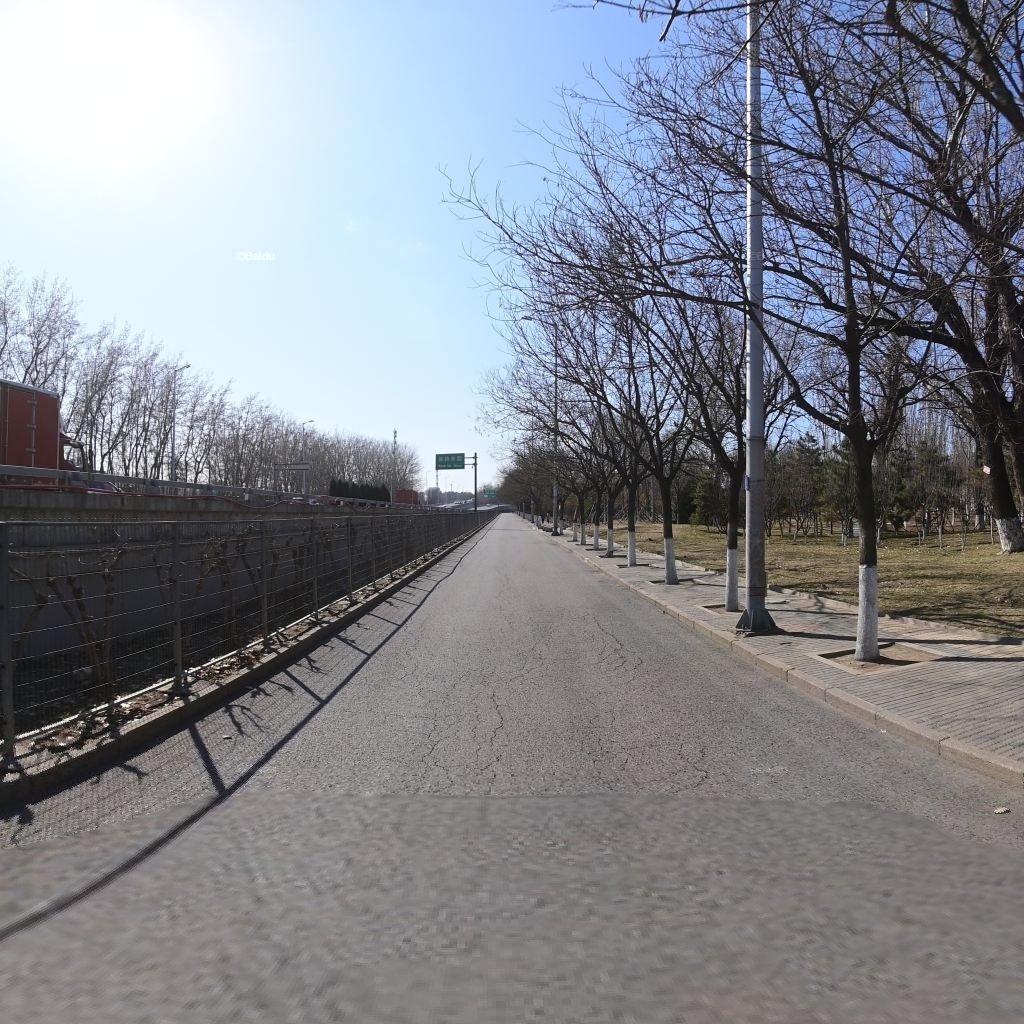
Region: Chaoyang
Road damage annotations: alligator crack